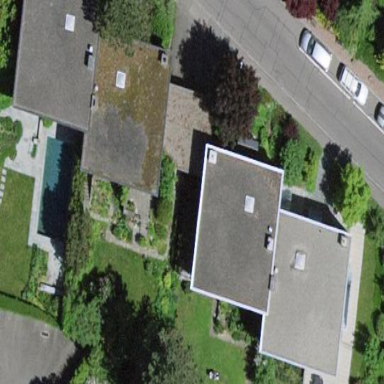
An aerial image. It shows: Simple and straightforward house.